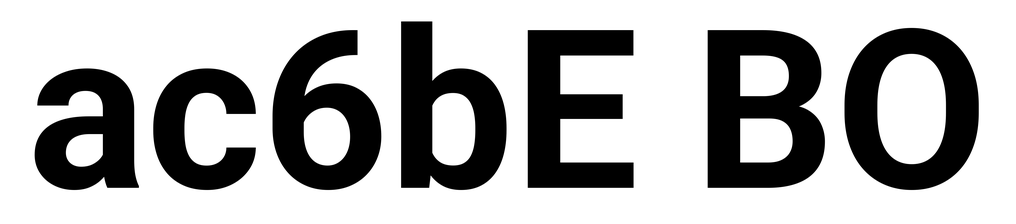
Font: Roboto_Bold